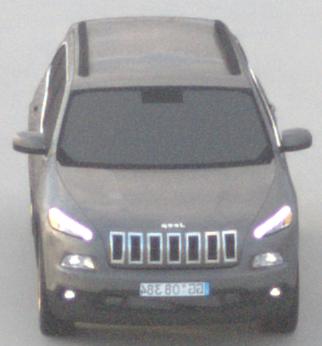
Make: Jeep
Model: Cherokee 3.2 V6 Pentastar
Detailed model: Cherokee (KL)
Model produced from: 2014/07
Model produced until: 2015/07
Doors: 5
Color: gray
Road condition: dry road
Daytime: sunrise or sunset
Contrast: low contrast